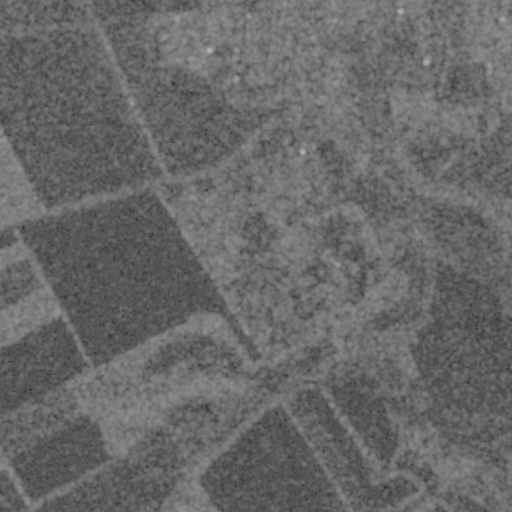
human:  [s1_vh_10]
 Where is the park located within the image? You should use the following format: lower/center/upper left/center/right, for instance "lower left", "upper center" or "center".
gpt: The park is located in the upper right of the image.
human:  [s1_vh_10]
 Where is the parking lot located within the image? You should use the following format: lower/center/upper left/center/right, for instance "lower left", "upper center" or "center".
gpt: The parking lot is located in the upper center of the image.
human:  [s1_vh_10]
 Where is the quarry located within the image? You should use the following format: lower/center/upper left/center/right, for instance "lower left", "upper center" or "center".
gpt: The quarry is located in the center right of the image.
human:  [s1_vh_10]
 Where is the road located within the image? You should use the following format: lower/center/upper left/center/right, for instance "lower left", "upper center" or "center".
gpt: There is no road in the image.

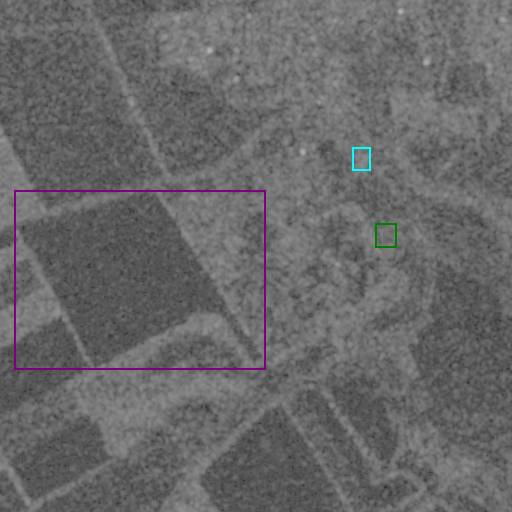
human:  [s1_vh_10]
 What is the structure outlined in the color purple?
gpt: The structure outlined in purple is a crop field.
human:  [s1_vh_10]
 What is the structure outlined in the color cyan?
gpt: The structure outlined in cyan is a park.
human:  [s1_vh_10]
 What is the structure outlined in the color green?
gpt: The structure outlined in green is a quarry.
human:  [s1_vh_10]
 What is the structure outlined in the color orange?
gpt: There is no orange outline.